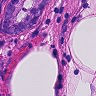
Metastatic tissue present: no